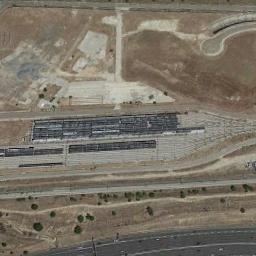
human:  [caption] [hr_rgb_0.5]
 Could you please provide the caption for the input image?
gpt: Many roads are near the railway station .

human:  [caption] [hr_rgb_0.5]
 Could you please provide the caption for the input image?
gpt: The railway station with lots of railways is surrounded by the wasteland and lots of trains are on the railways .

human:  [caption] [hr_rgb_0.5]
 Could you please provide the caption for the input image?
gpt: There is a railway station under construction in the suburbs .

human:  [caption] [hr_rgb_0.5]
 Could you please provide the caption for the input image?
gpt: The railway station is on the bare land next to the road .

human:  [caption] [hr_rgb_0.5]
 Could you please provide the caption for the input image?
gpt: There are brown bare land around the black railway station .